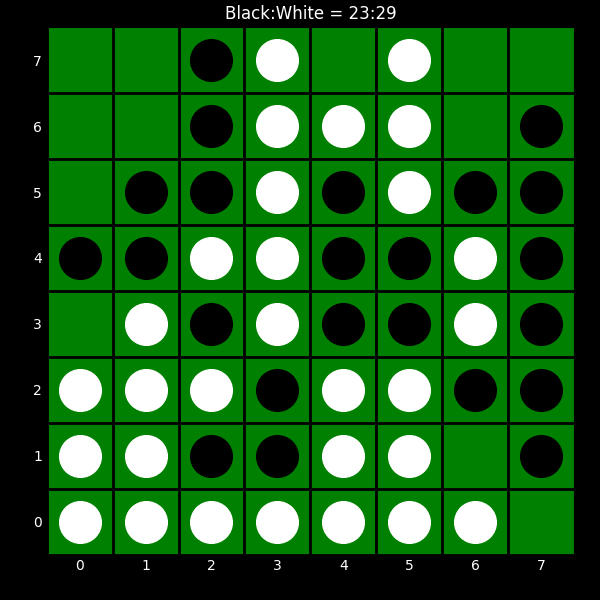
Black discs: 23
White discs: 29